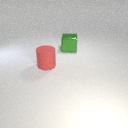
large green metal cube to the right of large red rubber cylinder